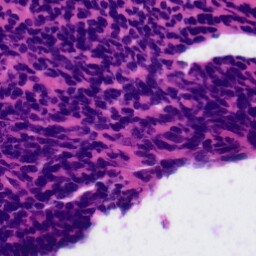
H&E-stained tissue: Tonsil